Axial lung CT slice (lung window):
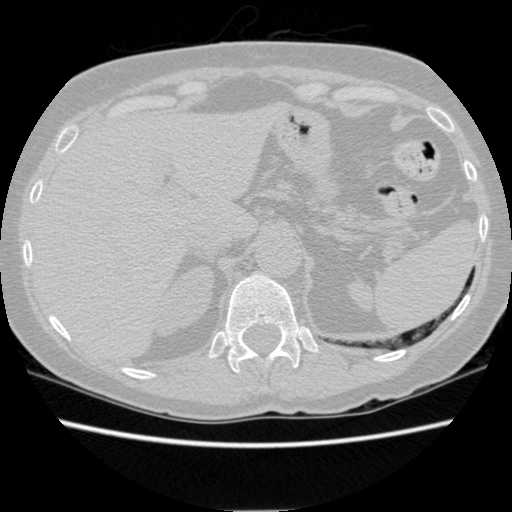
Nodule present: no